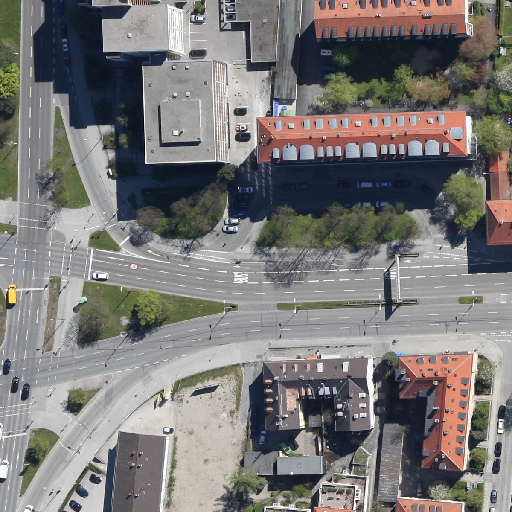
Referring expression: vehicle